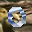
Label: 0